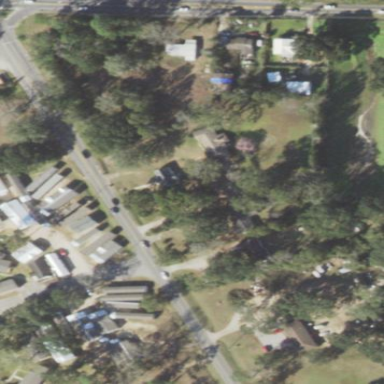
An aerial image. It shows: This residential area consists of single-family homes.